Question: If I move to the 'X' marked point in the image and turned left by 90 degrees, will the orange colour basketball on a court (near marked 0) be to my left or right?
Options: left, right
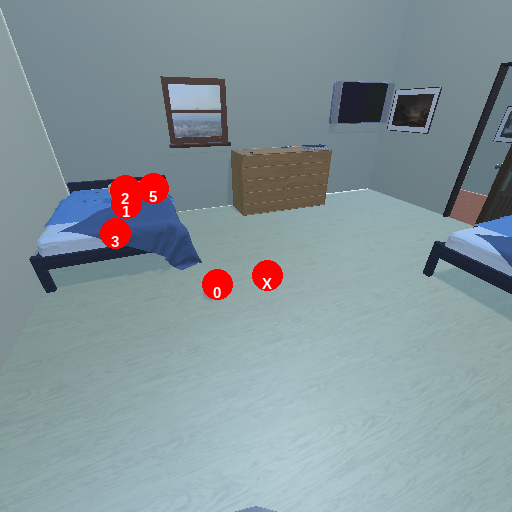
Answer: left